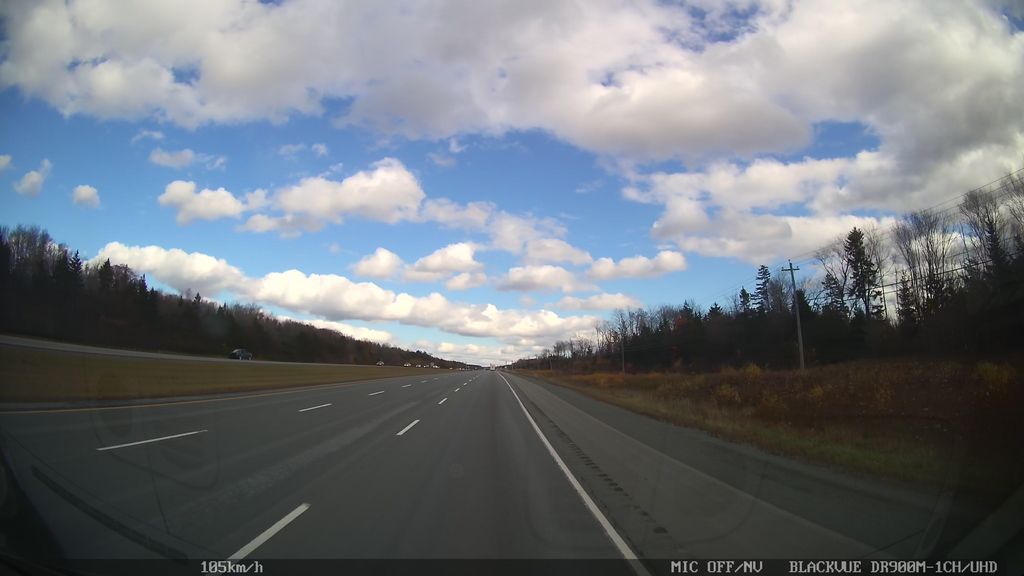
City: halifax